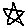
Label: star